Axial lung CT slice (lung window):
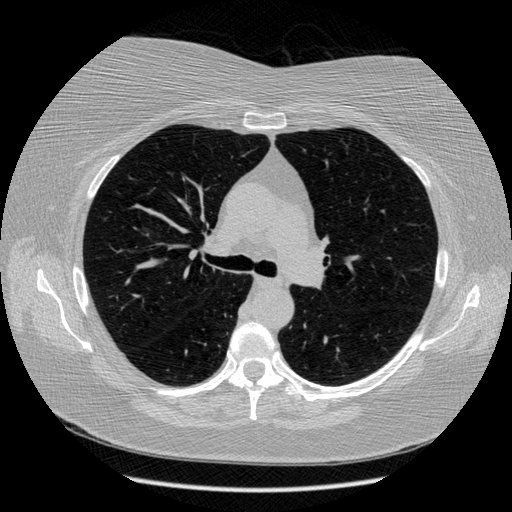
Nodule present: no